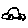
Label: car